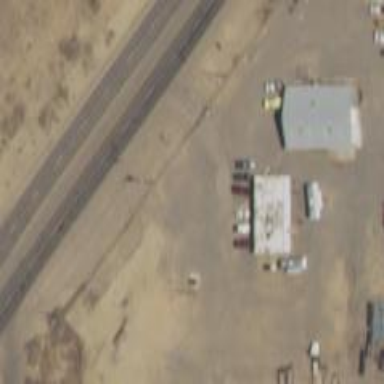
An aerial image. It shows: Sidewalk along brownfield area.